Interaction volume radius: 10 \u00c5
Interaction volume height: 20 \u00c5
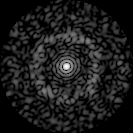
Disorder parameter: 0.8298